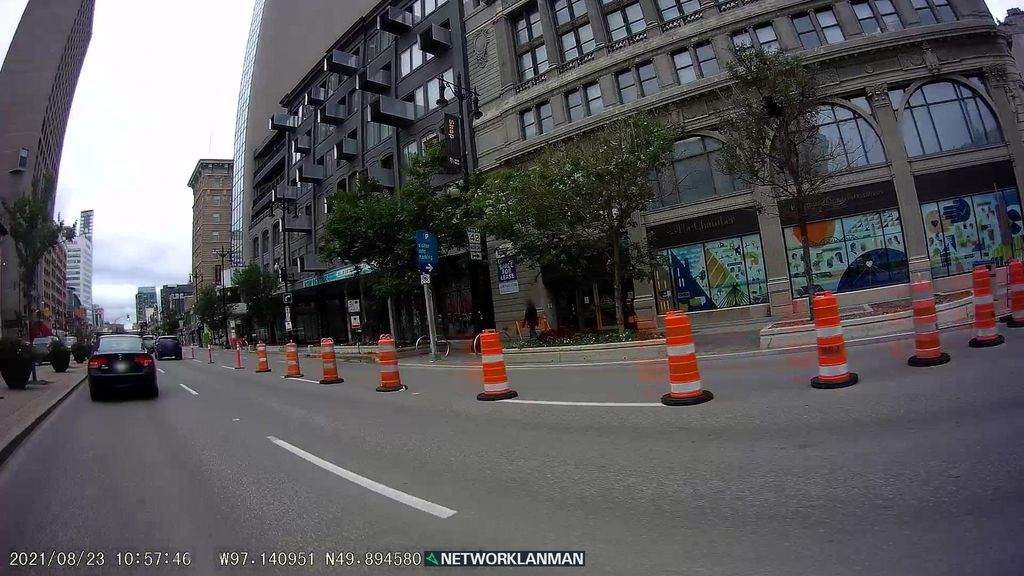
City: winnipeg